Question: I want to be able to save my Treeview to Windows and keep its hierarchical structure, but cannot seem to get my head around the recursion magic.
Imagine I have two different object types:
'''
TMyFolderNode (represents a folder in the tree)
TMyItemNode (represents a node containing a stringlist of text for example)
'''
The Treeview will be populated at runtime, and for each node added contains a pointer to either one of those objects - typically the 'TMyFolderNode' would represent a parent node for childs of 'TMyItemNode'
So basically, if my Treeview looked like this:

When saving the treeview, the structure in Windows should look like this:
'''
..\Vehicles
..\Vehicles\Bikes
..\Vehicles\Cars
..\Vehicles\Cars\Classic
..\Vehicles\Cars\Classic996 Shelby Cobra.txt
..\Vehicles\Cars\Classic\Corvette Stingray.txt
..\Vehicles\Cars\Classic\Jaguar E-Type.txt
..\Vehicles\Cars\Tuner
..\Vehicles\Cars\Tuner\Toyota Supra RZ.txt
..\Vehicles\Trucks
'''
This is what I tried:
'''
procedure SaveTreeViewStructure(TreeView: TTreeView; const OutDirectory: string);
var
RootDir, SubDir: string;
Node: TTreeNode;
// the recursive procedure
procedure SaveNode(Node: TTreeNode);
var
Obj: TObject;
Child: TTreeNode;
begin
Obj := TObject(Node.Data);
// node type is a folder/parent, so create the folder in windows...
if Obj.ClassType = TMyFolderNode then
begin
ForceDirectories(RootDir + '' + Node.Text);
end;
// node is a type holding data we can save to text file...
if Obj.Create.ClassType = TMyItemNode then
begin
with TMyItemNode(Obj) do
begin
// save the file as .txt...
end;
end;
Child := Node.GetFirstChild;
while Assigned(Child) do
begin
SaveNode(Child);
Child := Child.GetNextSibling;
end;
end;
begin
RootDir := OutDirectory + '';
SubDir := '';
Node := nil;
if ForceDirectories(RootDir) then // make sure base folder exists first
begin
Node := TreeView.Items[0]; // start from the first tree node (TopItem causes problems)
while Assigned(Node) do // until node is no longer assigned
begin
SaveNode(Node); // call the recursive procedure
Node := Node.GetNextSibling; // go to the next node
end;
end;
end;
'''
If I try saving just the 'TMyFolderNode' nodes they dont get created in the proper child folders etc, and then when I try saving the text 'TMyItemNode' I get cannot find file errors (likely because the folders are not saving properly).
Clearly I dont fully understand the logic behind recursion, I know it means to call itself until a condition is met (eg we reached the last node in the tree), but I cannot seem to figure this one out.
So how do I save my Treeview to a base folder in Windows, where the recursive procedure would create the required sub directories and save the regular node items in the correct place?
Is my approach here wrong? I did try first with 'for loops' but the folders kept doubling up and other weird things.
Many thanks in advance.
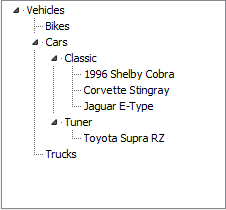
Answer: The answer as pointed out by was to change the path I was passing to the recursive procedure.
Also I had to get the path of the node in a string format, and then use that as the new path:
'''
function NodeToStringPath(Node: TTreeNode; var Path: string): string;
begin
Result := '';
Path := Node.Text + '' + Path;
if Node.Level = 0 then
begin
Result := Path
end
else
Result := NodeToStringPath(Node.Parent, Path);
end;
function RemoveLastFolder(var S: string): string;
begin
Result := '';
repeat
Delete(S, Length(S), 1)
until
(S[Length(S)] = '') or (S = '');
Result := S;
end;
procedure SaveTreeViewStructure(TreeView: TTreeView; const OutDirectory: string);
var
RootDir, SubDir: string;
Node: TTreeNode;
// the recursive procedure
procedure SaveNode(Node: TTreeNode);
var
sPath: string;
Obj: TObject;
Child: TTreeNode;
begin
Obj := TObject(Node.Data);
// node type is a folder/parent, so create the folder in windows...
if Obj.ClassType = TMyFolderNode then
begin
SubDir := NodeToStringPath(Child, sPath);
ForceDirectories(RootDir + SubDir);
end;
// node is a type holding data we can save to text file...
if Obj.Create.ClassType = TMyItemNode then
begin
with TMyItemNode(Obj) do
begin
// save the file as .txt...
SubDir := NodeToStringPath(Node, sPath);
SubDir := RemoveLastFolder(SubDir);
//...
end;
end;
Child := Node.GetFirstChild;
while Assigned(Child) do
begin
SaveNode(Child);
Child := Child.GetNextSibling;
end;
end;
begin
RootDir := OutDirectory + '';
SubDir := '';
Node := nil;
if ForceDirectories(RootDir) then // make sure base folder exists first
begin
Node := TreeView.Items[0]; // start from the first tree node (TopItem causes problems)
while Assigned(Node) do // until node is no longer assigned
begin
SaveNode(Node); // call the recursive procedure
Node := Node.GetNextSibling; // go to the next node
end;
end;
end;
'''
Tested and seems to be working but it is not 100%, also annoyingly though when trying to save the text file node type I needed to remove the last part of the folder name from the string.
Im sure there is a much cleaner way of achieving this but this was the best I could manage, I just need to tweak a few things but it feels like a lot of work just to save the structure of a treeview to windows.